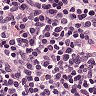
Metastatic tissue present: no